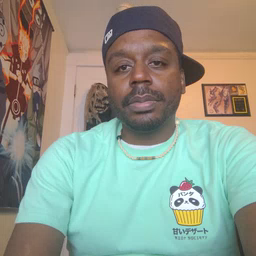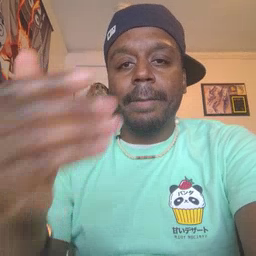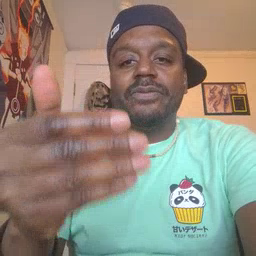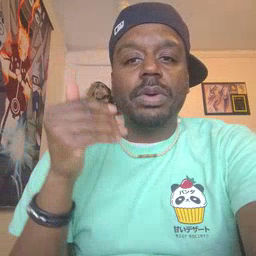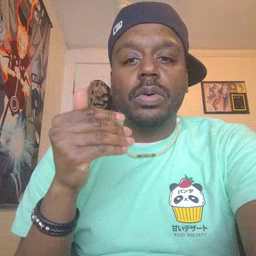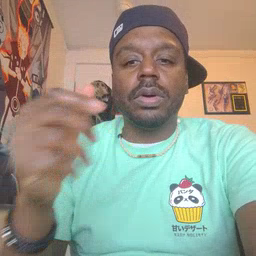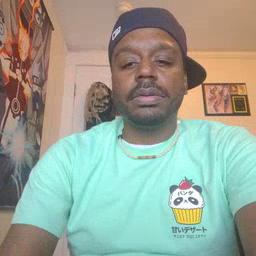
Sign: before